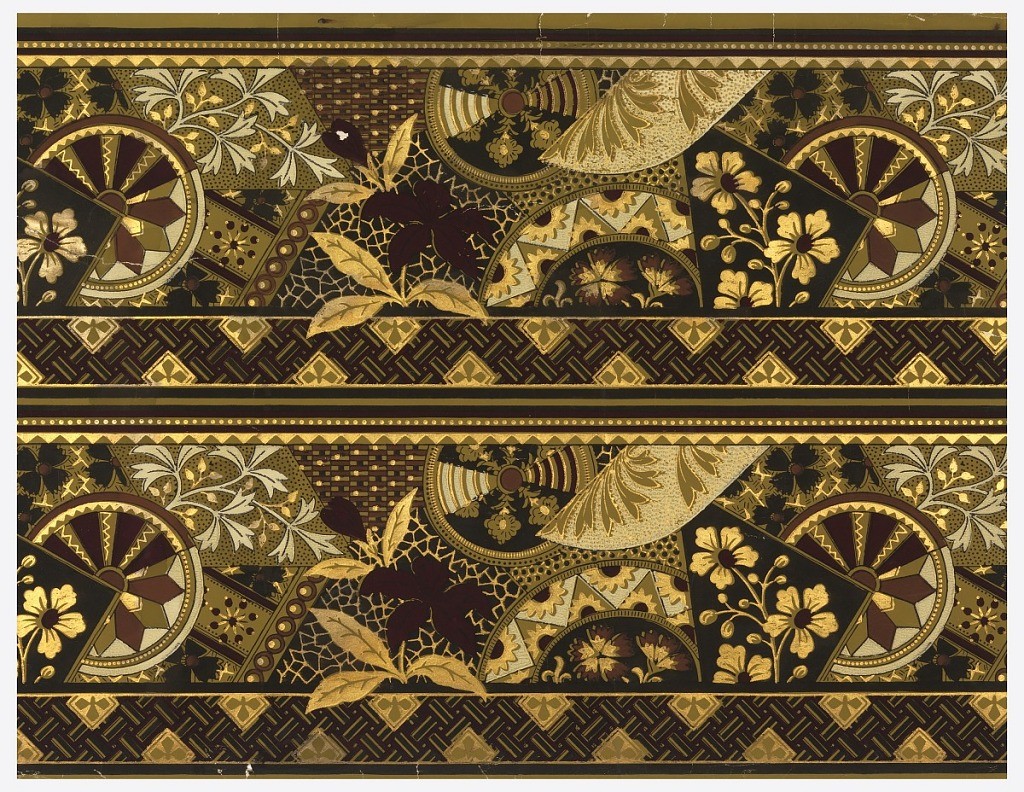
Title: Border
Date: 1880–89
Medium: Machine-printed on paper
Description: Aesthetic or Anglo-Japanesque-style border; stylized floral motifs and geometric shapes. Printed in burgundy, black and white on ocher ground. Band of parquet or basket-weave design across bottom edge and beading across top edge. Printed two across.